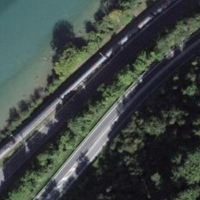
EUNIS habitat code: 57
Species observed at this site:
Fulica atra
Turdus merula